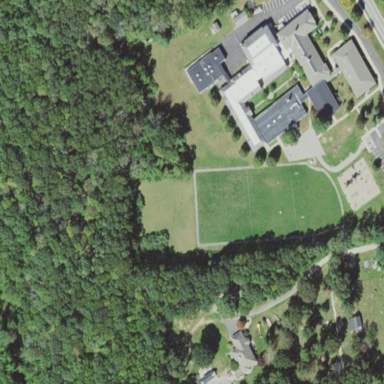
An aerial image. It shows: School.